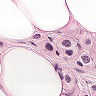
Metastatic tissue present: yes